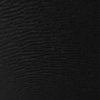
Label: not_dusty